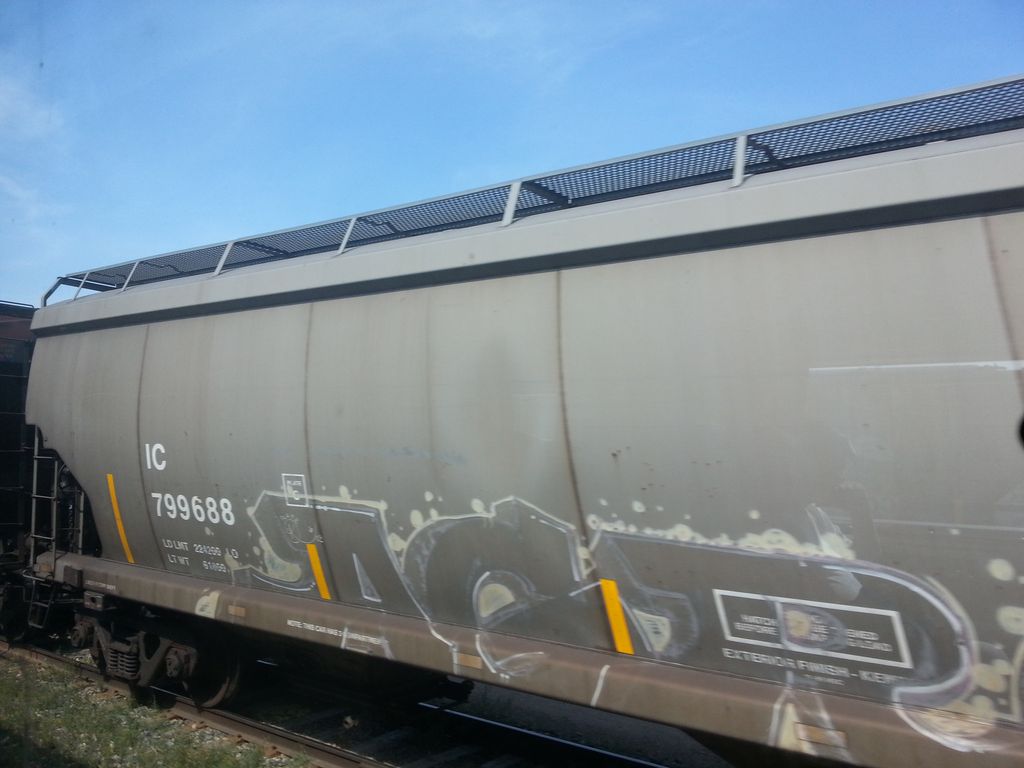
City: edmonton